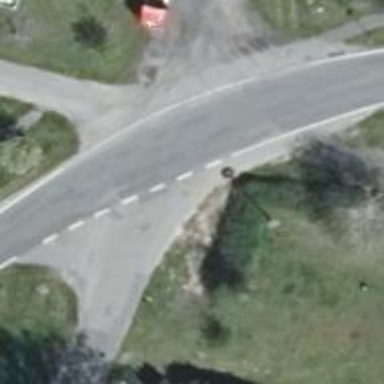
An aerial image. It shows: Secondary road with asphalt surface.